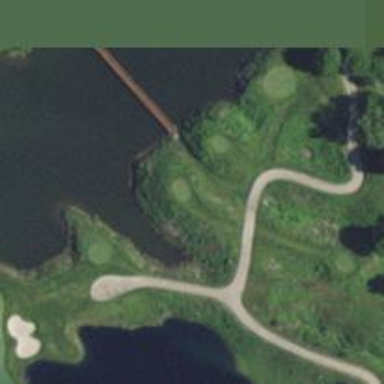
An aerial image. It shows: Path used for both walking and golf.